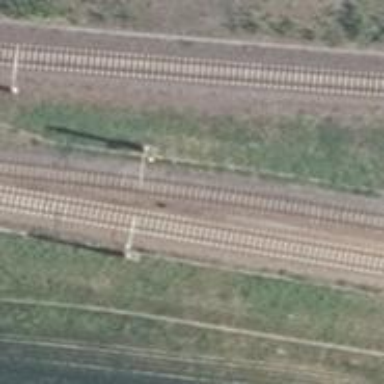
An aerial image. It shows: Railway signal.